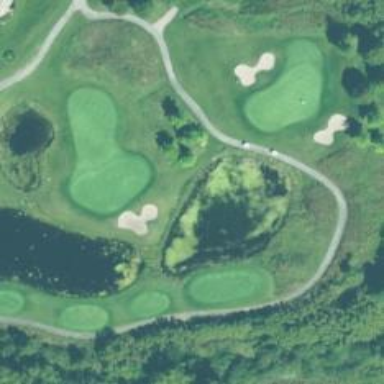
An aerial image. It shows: Water hazard in golf course. The hazard is natural water feature.